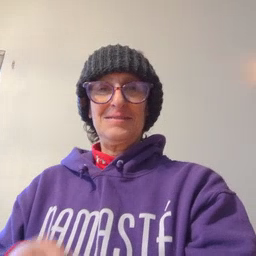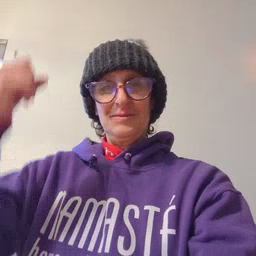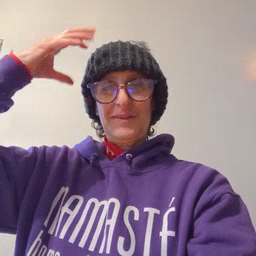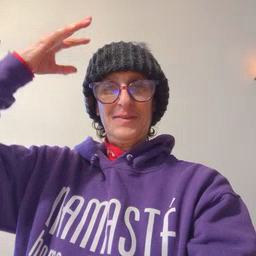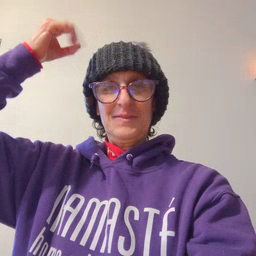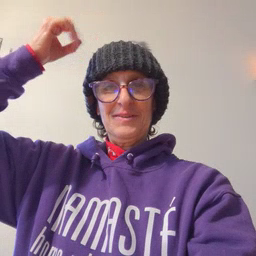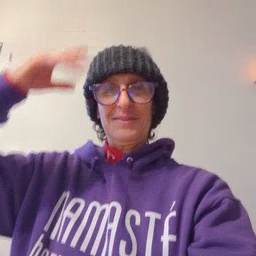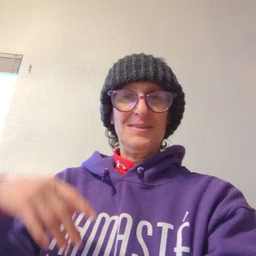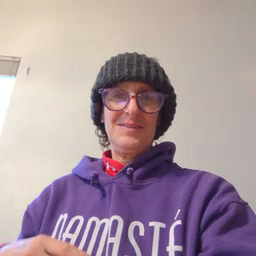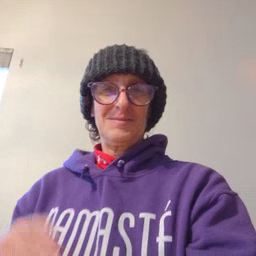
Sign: shower